Interaction volume radius: 10 \u00c5
Interaction volume height: 15 \u00c5
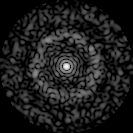
Disorder parameter: 0.8399